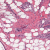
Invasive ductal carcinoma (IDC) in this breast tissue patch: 0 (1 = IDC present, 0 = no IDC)